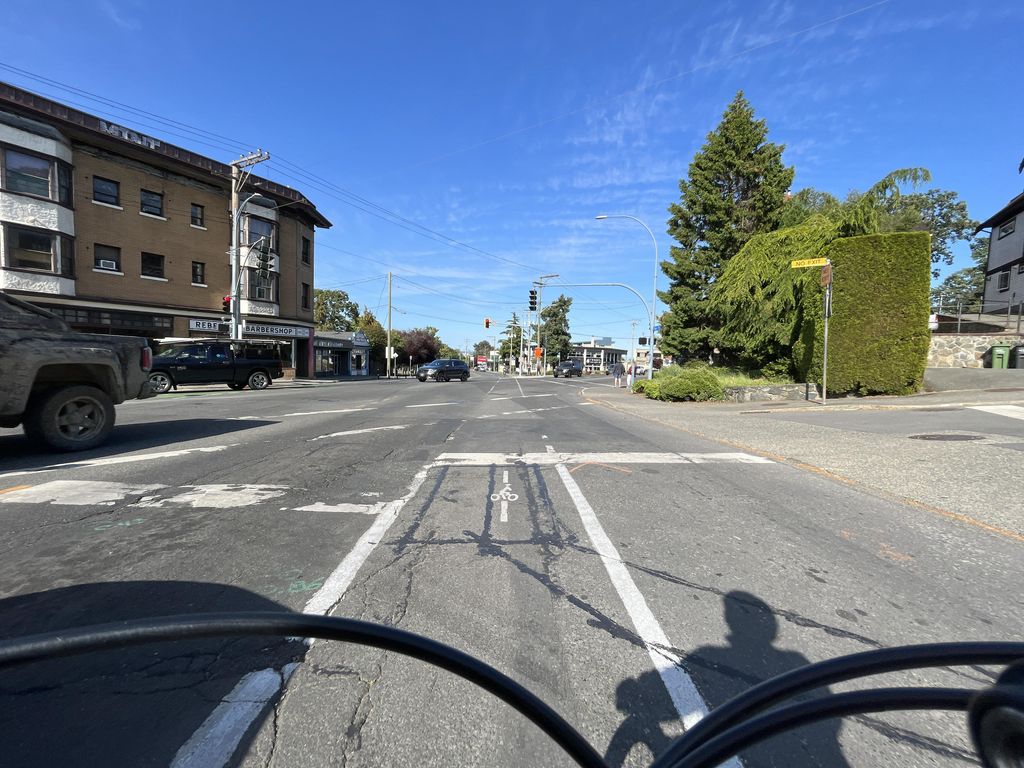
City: victoria